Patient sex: M
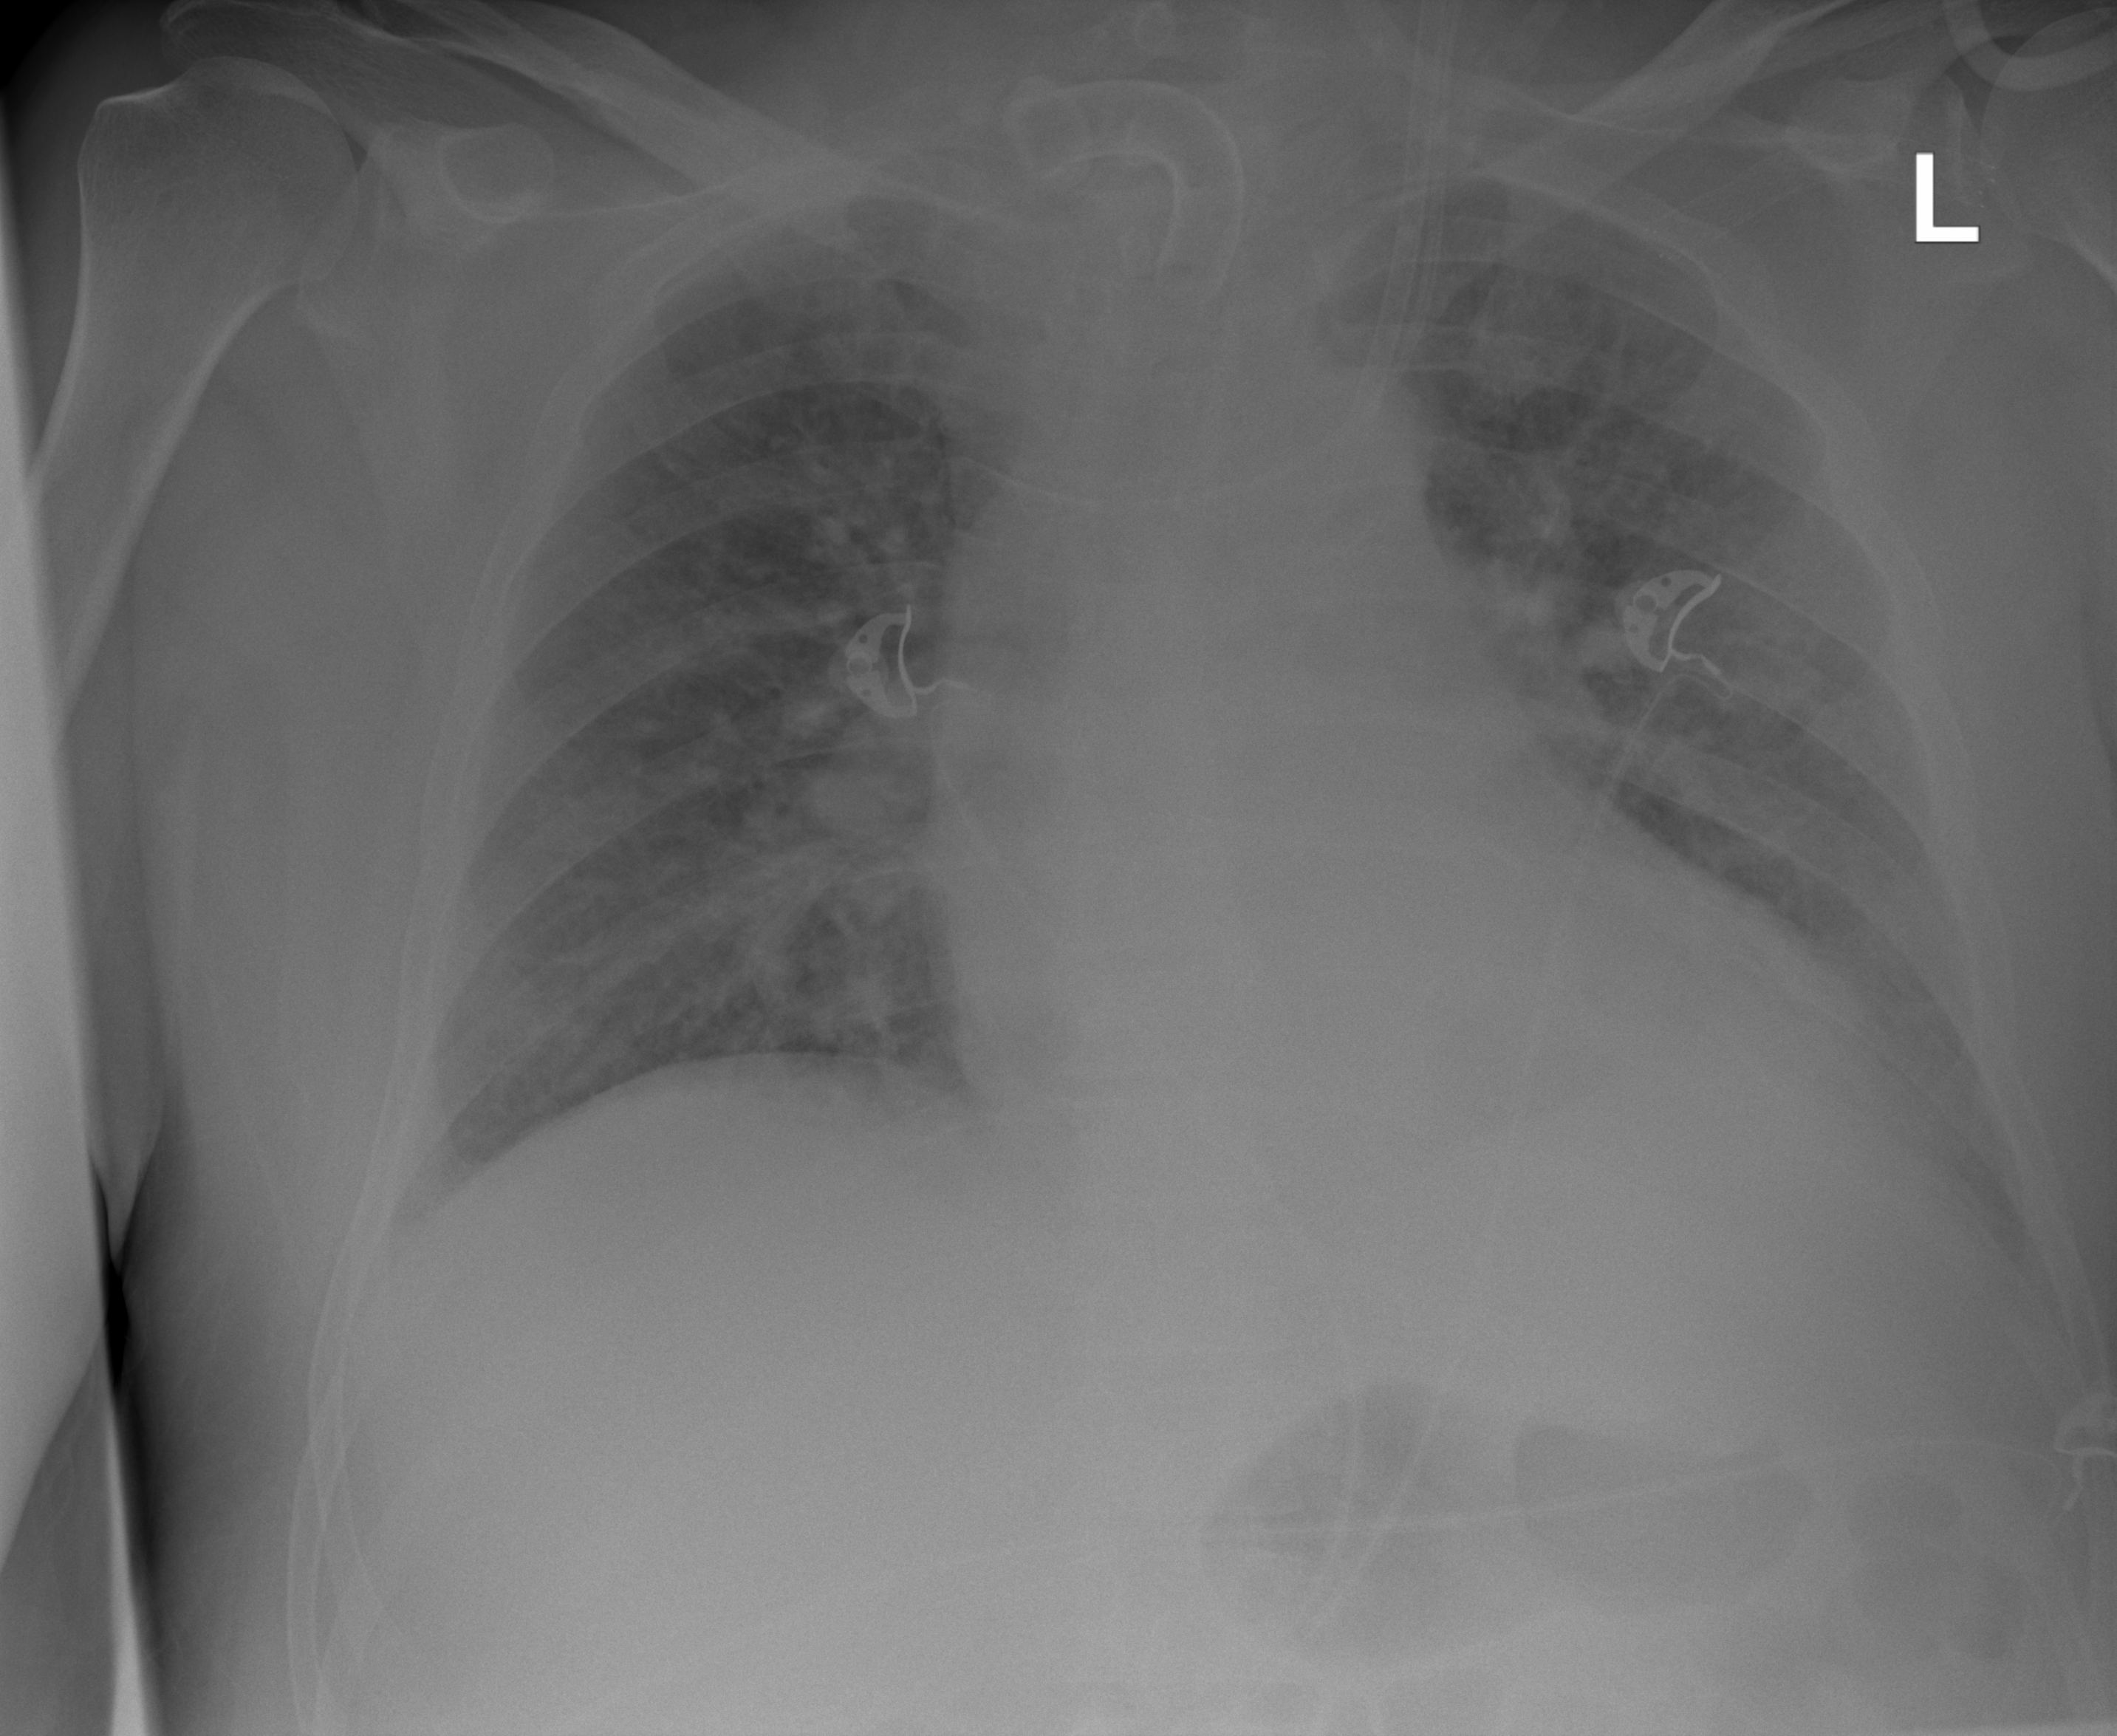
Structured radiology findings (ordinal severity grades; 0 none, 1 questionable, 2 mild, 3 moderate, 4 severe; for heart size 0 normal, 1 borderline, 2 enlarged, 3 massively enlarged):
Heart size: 2
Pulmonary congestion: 2
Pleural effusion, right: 0
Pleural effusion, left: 0
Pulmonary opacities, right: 1
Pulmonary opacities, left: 2
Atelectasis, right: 0
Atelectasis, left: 2